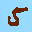
Label: 5